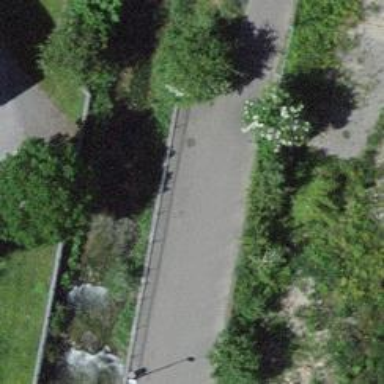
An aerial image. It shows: Brown bench in the vicinity.